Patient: sex M, age 21
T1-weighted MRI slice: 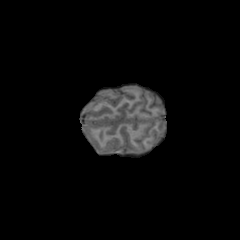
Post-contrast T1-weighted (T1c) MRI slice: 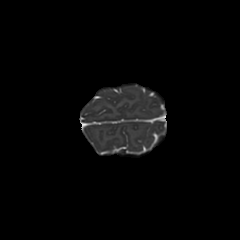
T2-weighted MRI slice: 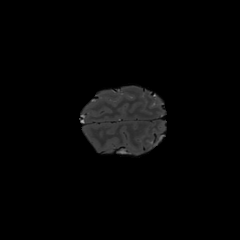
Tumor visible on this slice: no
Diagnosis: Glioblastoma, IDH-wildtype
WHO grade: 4